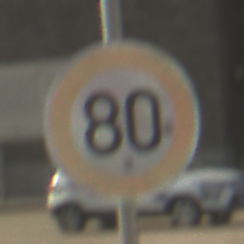
Verkehrszeichen: Geschwindigkeit80
Umgebung: Outdoor, Suburban
Tageszeit: MorningAfternoon
Wetter: Clear
Licht: Natural
Jahreszeit: NotSpecified
Kontrast: HighContrast